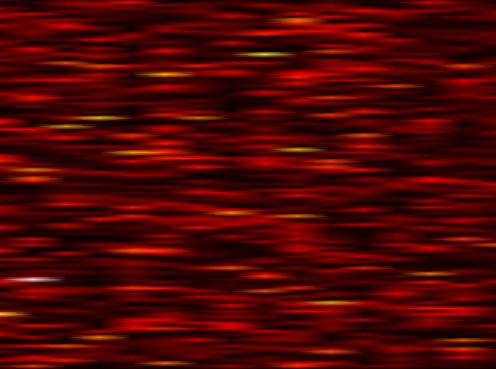
Label: UFMC